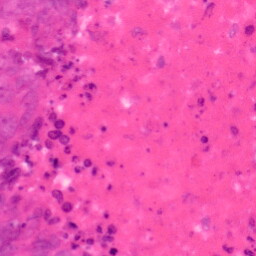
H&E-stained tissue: Colon